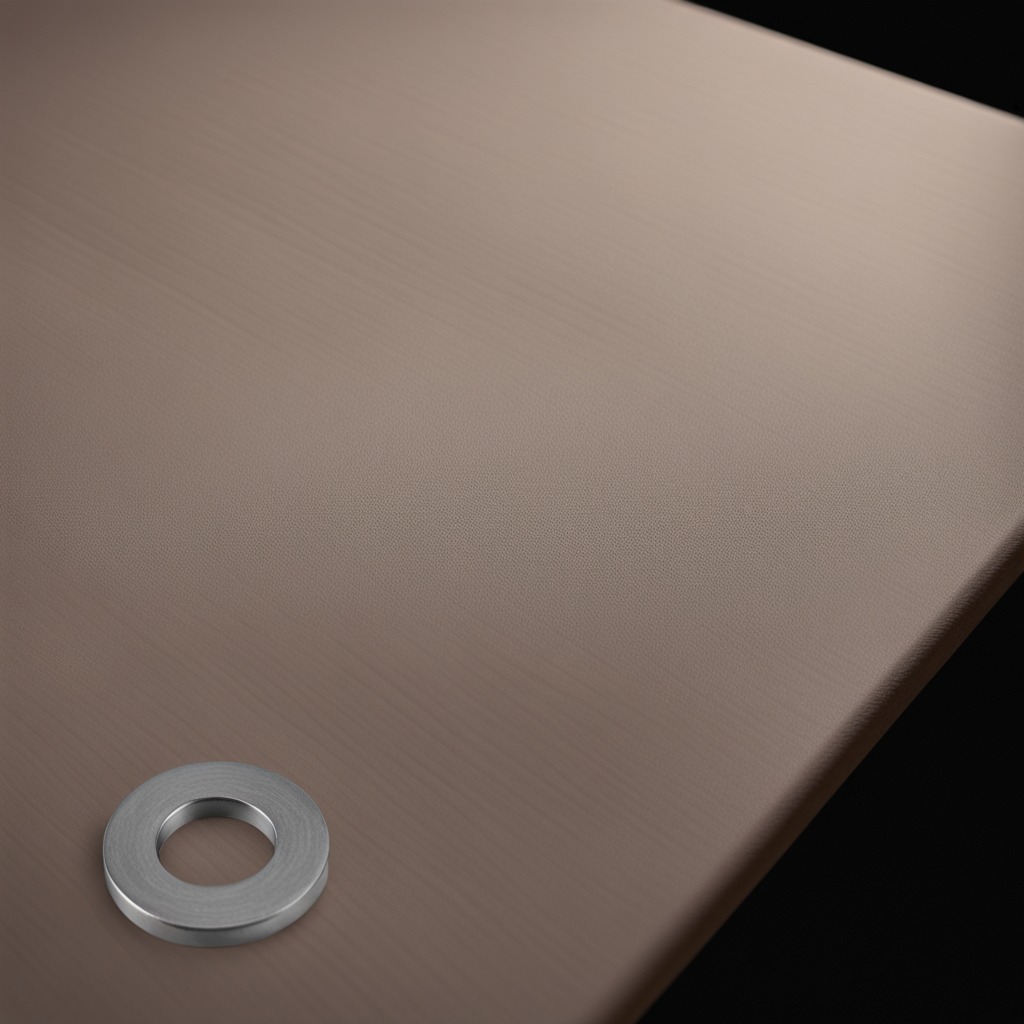
A flat metal washer is lying on the wooden table.